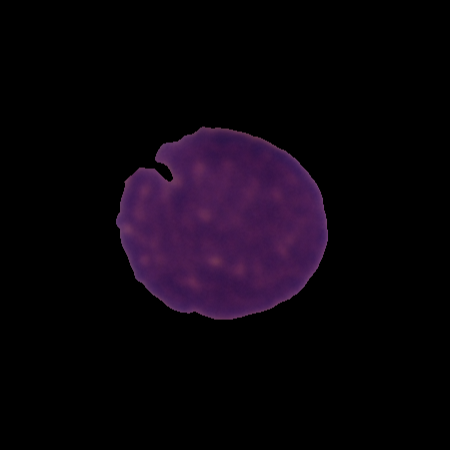
Label: healthy